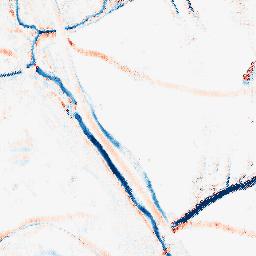
Category: morphological
Decomposition family: morphological_rect
Decomposition parameters: operation: average
width: 5
height: 10
Upsampling method: regularized
Upsampling parameters: scale: 4
lambda_reg: 0.1
Upsampling scale: 4